Field crop: maize
Growth stage: 2
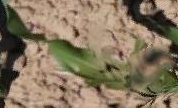
Species: maize